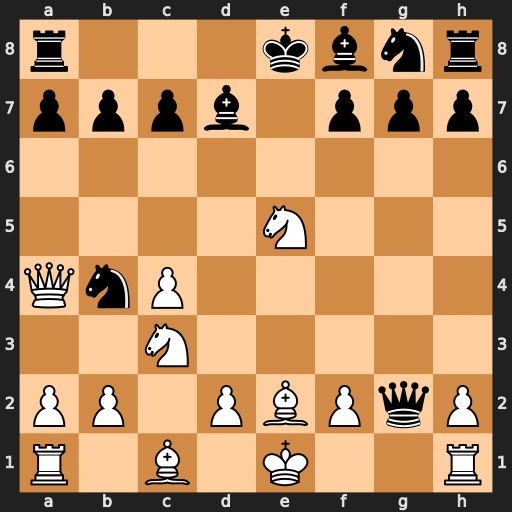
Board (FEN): r3kbnr/pppb1ppp/8/4N3/QnP5/2N5/PP1PBPqP/R1B1K2R
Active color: w
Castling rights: KQkq
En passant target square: -
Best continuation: Qxd7#